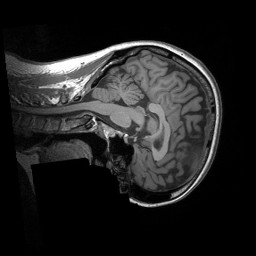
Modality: T1w
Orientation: sagittal
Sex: female
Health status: ill
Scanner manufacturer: siemens
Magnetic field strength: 3 T
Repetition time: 1.66 s
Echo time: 0.00254 s